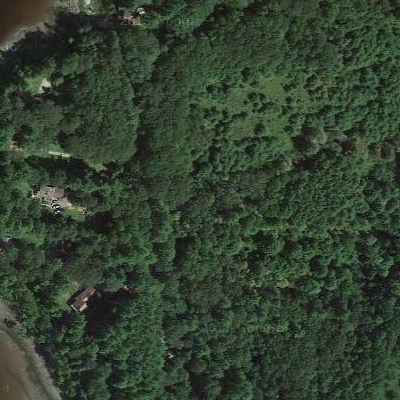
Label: Forest